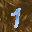
Label: 7